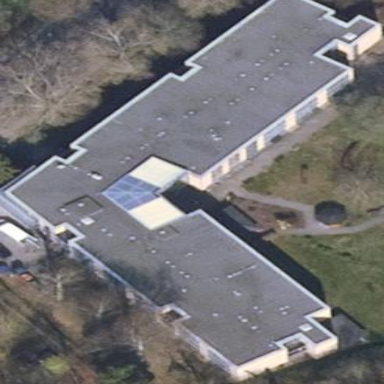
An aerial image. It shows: Nursing home building.